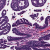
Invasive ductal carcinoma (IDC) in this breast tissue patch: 0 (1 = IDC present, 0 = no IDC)